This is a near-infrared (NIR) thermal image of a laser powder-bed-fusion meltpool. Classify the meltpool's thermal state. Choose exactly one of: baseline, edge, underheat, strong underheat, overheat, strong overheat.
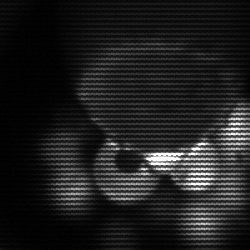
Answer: edge